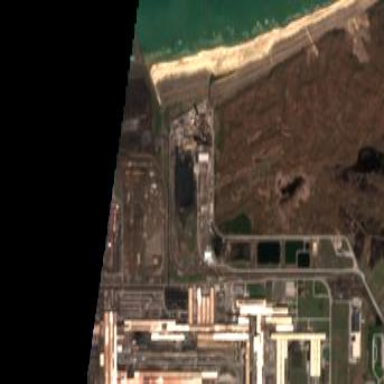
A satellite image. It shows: Industrial area fueled by coal.